Aerial crown-view tile of a tropical tree (Barro Colorado Island, Panama), acquired 20250217:
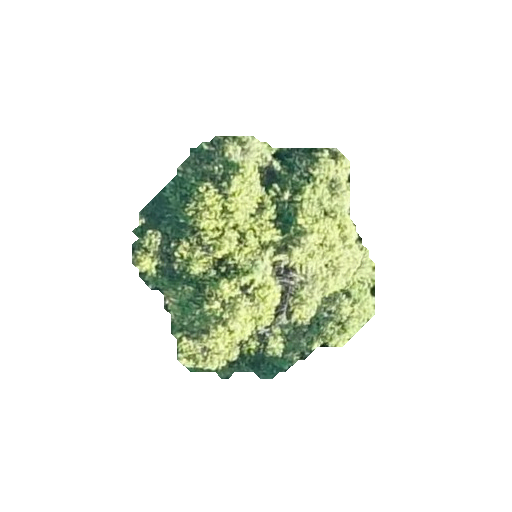
Species: Guatteria lucens
GBIF accepted scientific name: Guatteria lucens
Crown area: 64.218 m²